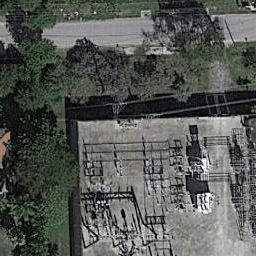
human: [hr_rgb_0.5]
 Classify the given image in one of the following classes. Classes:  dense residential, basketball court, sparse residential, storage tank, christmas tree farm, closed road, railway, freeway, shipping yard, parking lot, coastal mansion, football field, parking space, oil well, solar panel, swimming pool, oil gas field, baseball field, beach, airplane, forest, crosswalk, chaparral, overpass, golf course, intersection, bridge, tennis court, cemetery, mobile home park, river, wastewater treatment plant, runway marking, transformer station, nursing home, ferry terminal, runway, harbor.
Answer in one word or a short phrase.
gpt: transformer station